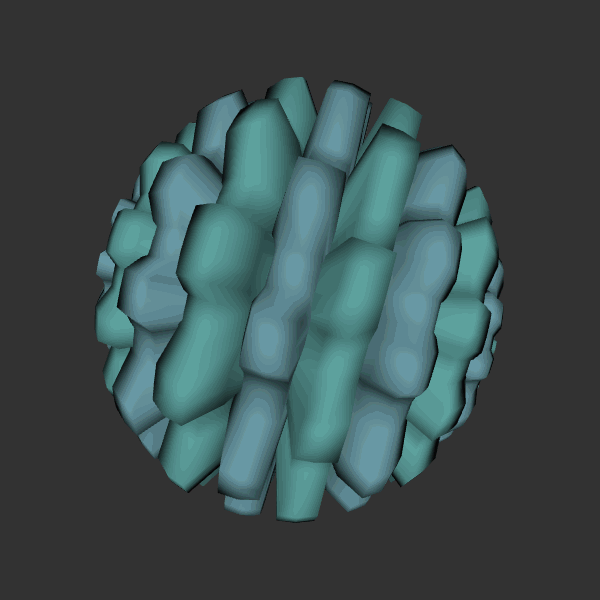
Background: dark